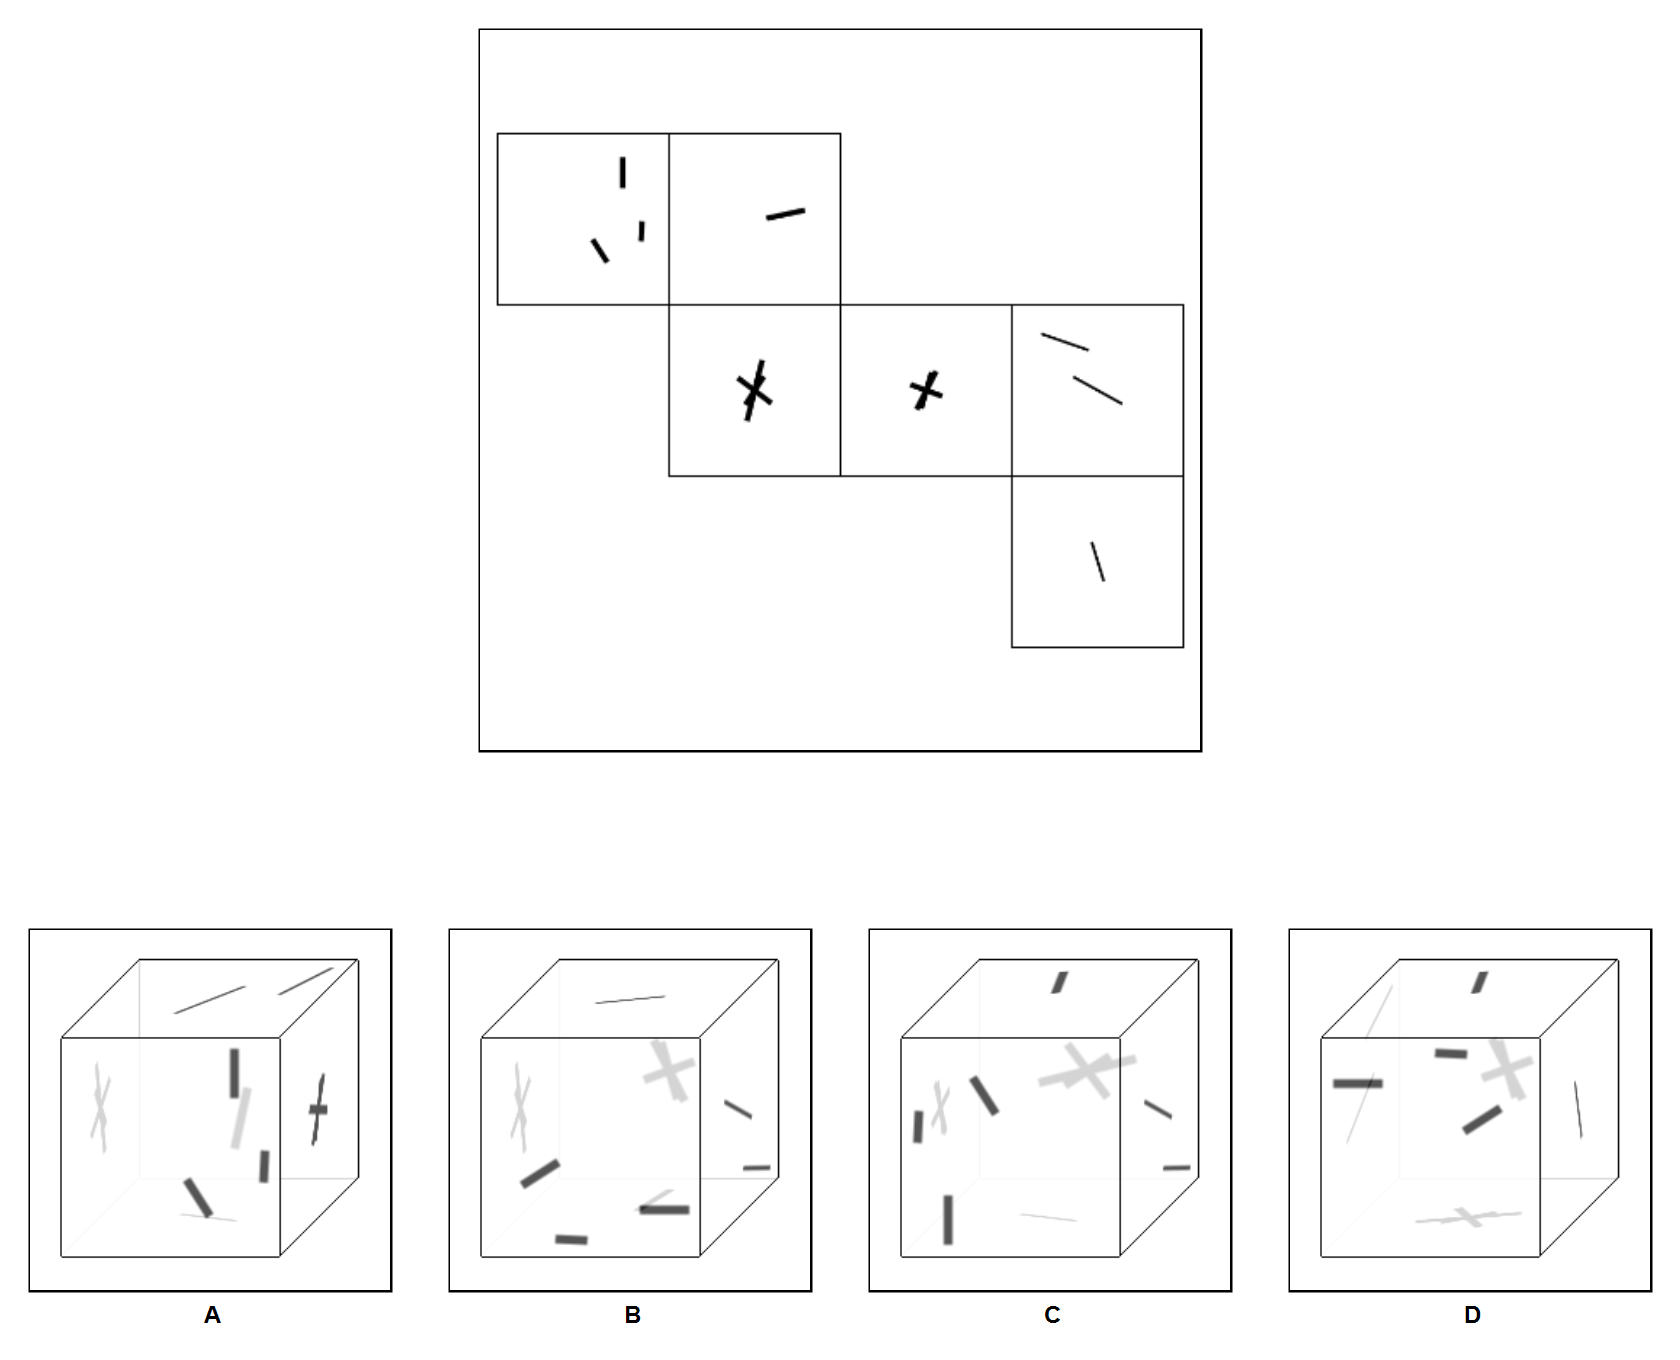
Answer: B